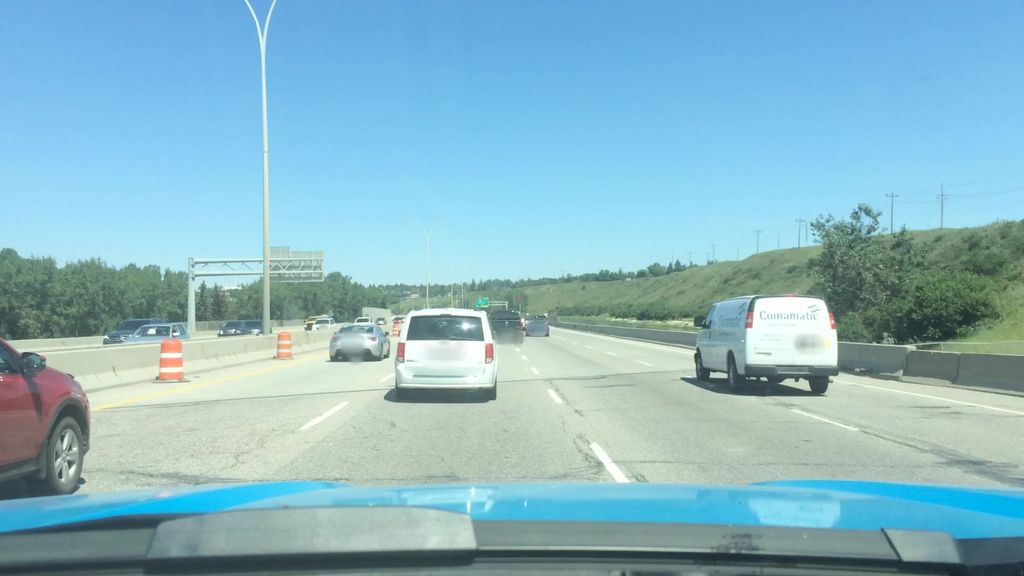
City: calgary